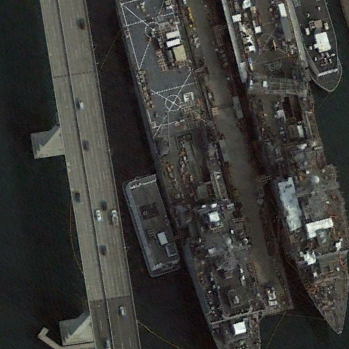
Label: combat